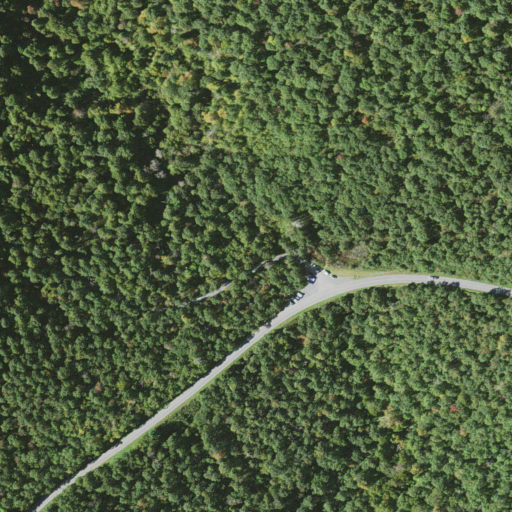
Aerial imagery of gap in North Carolina named Fryingpan Gap containing deciduous forest, open development, mixed forest, low intensity development, and shrub